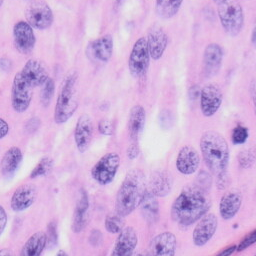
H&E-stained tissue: Skin